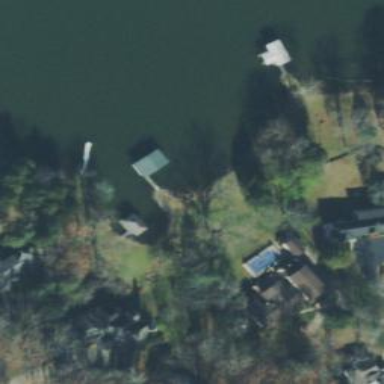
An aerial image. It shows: Dock located along the waterway.